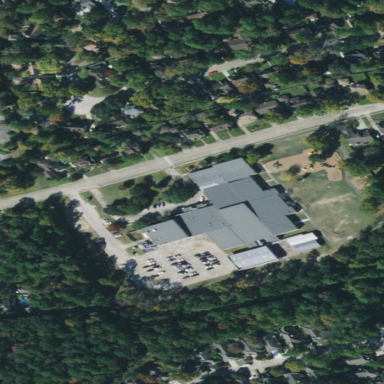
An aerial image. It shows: School building.